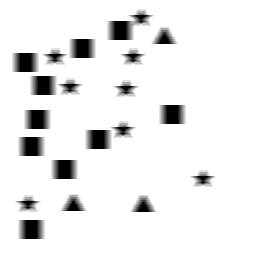
Squares: 10
Triangles: 3
Stars: 8
Total shapes: 21